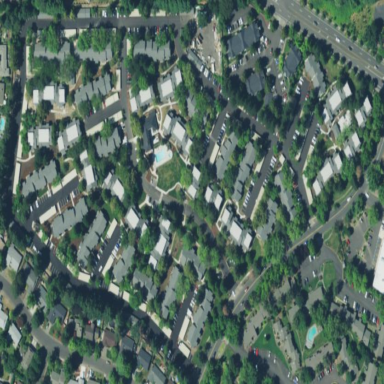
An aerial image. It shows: Residential area with apartments.